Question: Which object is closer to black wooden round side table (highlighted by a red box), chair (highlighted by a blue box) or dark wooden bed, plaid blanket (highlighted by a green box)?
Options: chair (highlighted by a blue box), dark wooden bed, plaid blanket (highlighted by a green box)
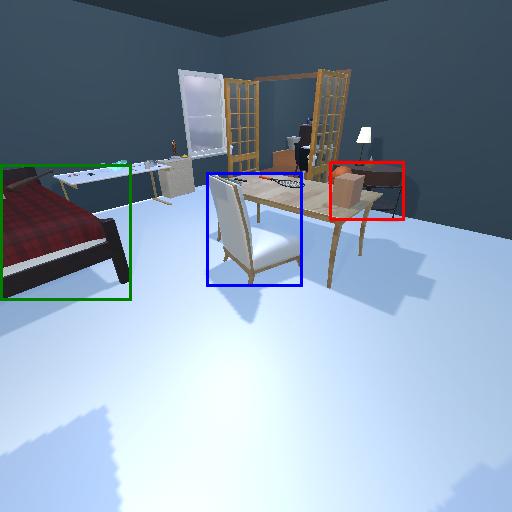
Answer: chair (highlighted by a blue box)